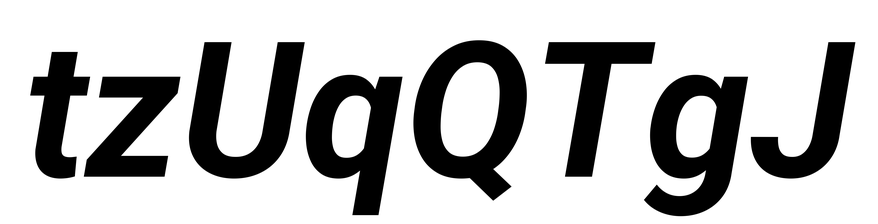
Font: Roboto-Italic_Bold_Italic